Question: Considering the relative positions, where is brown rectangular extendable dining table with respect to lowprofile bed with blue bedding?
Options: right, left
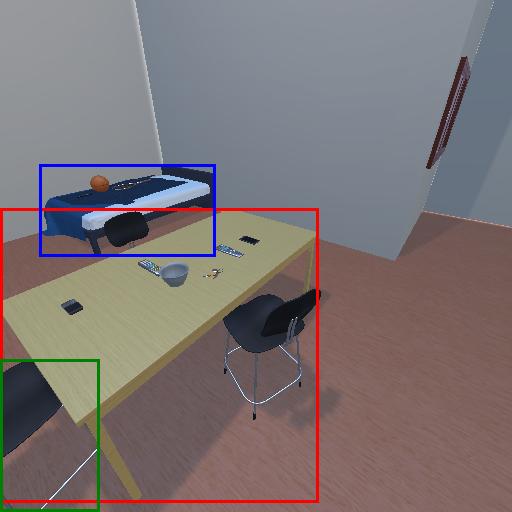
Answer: right